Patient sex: M
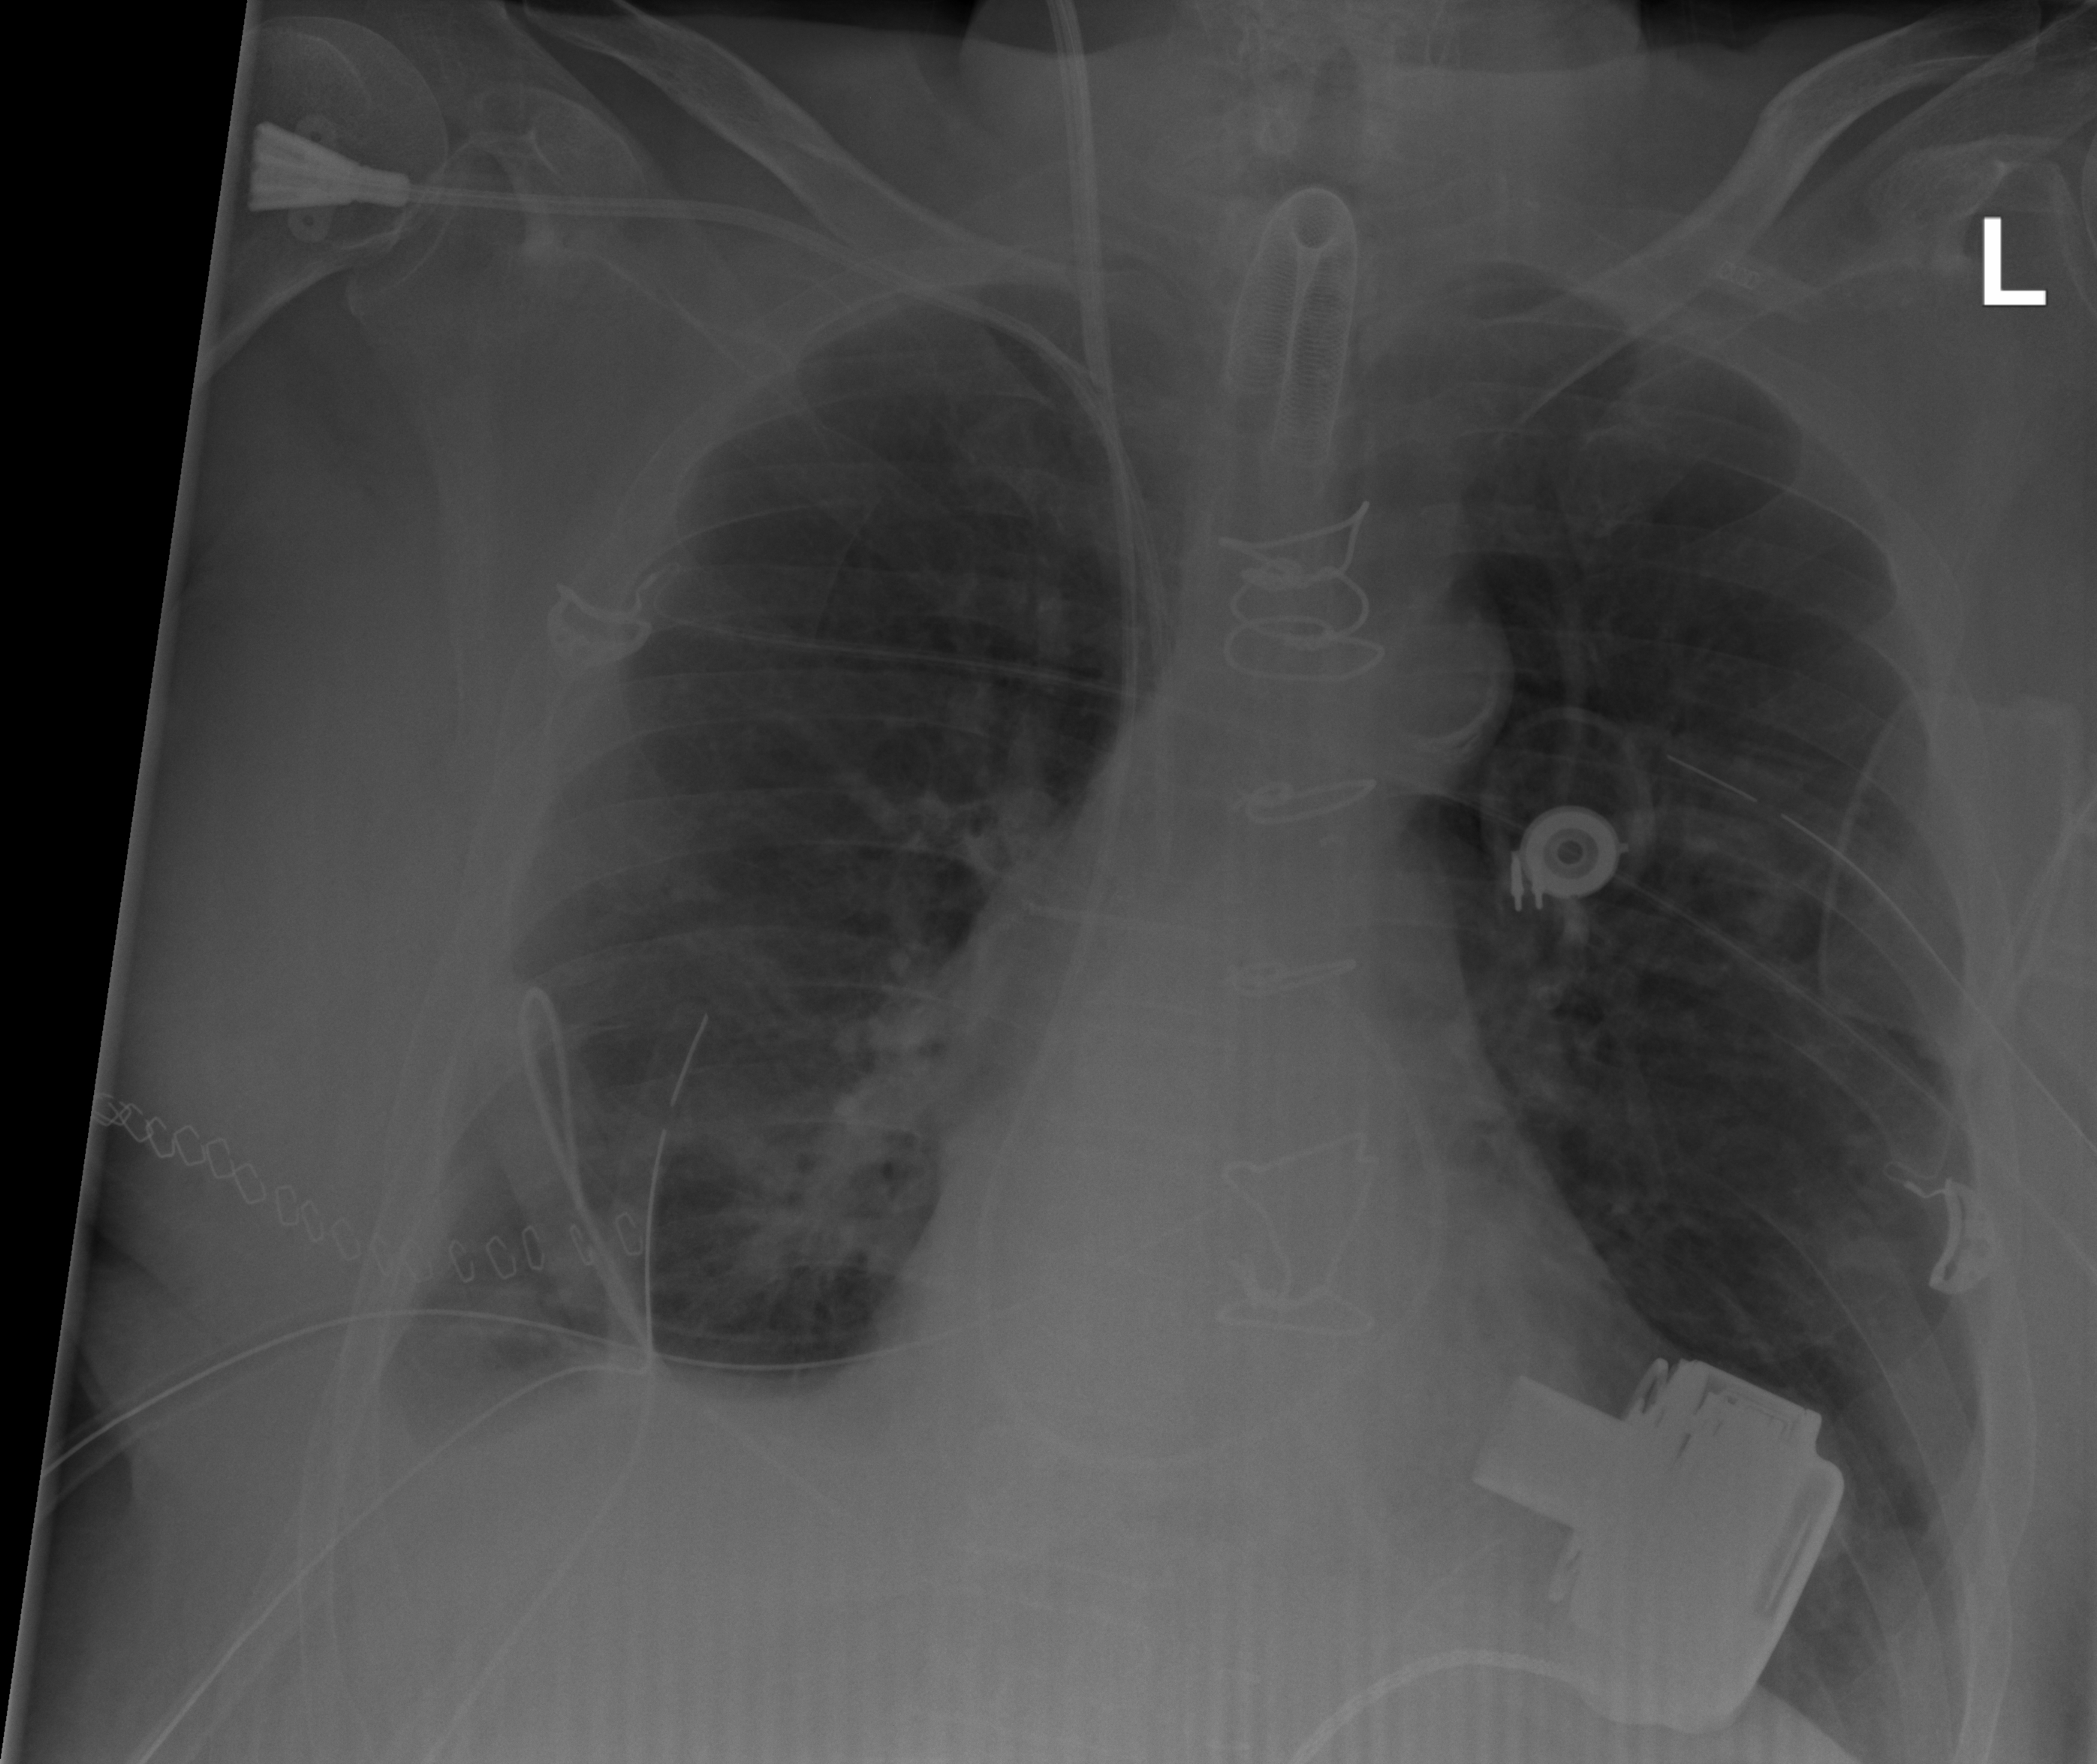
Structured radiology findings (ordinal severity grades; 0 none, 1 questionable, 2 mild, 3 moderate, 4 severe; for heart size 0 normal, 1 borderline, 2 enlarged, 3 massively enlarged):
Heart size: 0
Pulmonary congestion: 0
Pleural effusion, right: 2
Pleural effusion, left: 0
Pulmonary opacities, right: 2
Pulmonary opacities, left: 0
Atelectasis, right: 2
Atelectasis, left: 2